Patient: sex M, age 73
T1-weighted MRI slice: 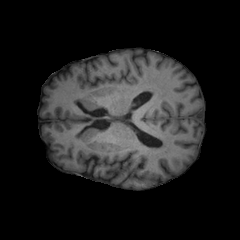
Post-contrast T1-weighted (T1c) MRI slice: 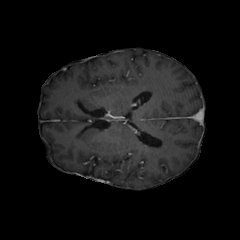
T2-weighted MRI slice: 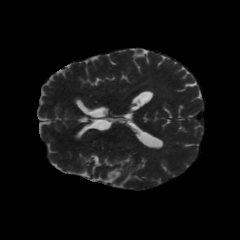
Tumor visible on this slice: no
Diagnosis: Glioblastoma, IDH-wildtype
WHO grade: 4